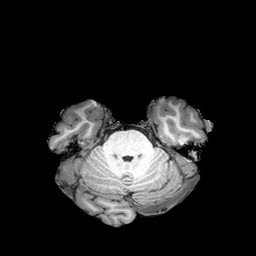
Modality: T1w
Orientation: coronal
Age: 31
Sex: female
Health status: healthy